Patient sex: M
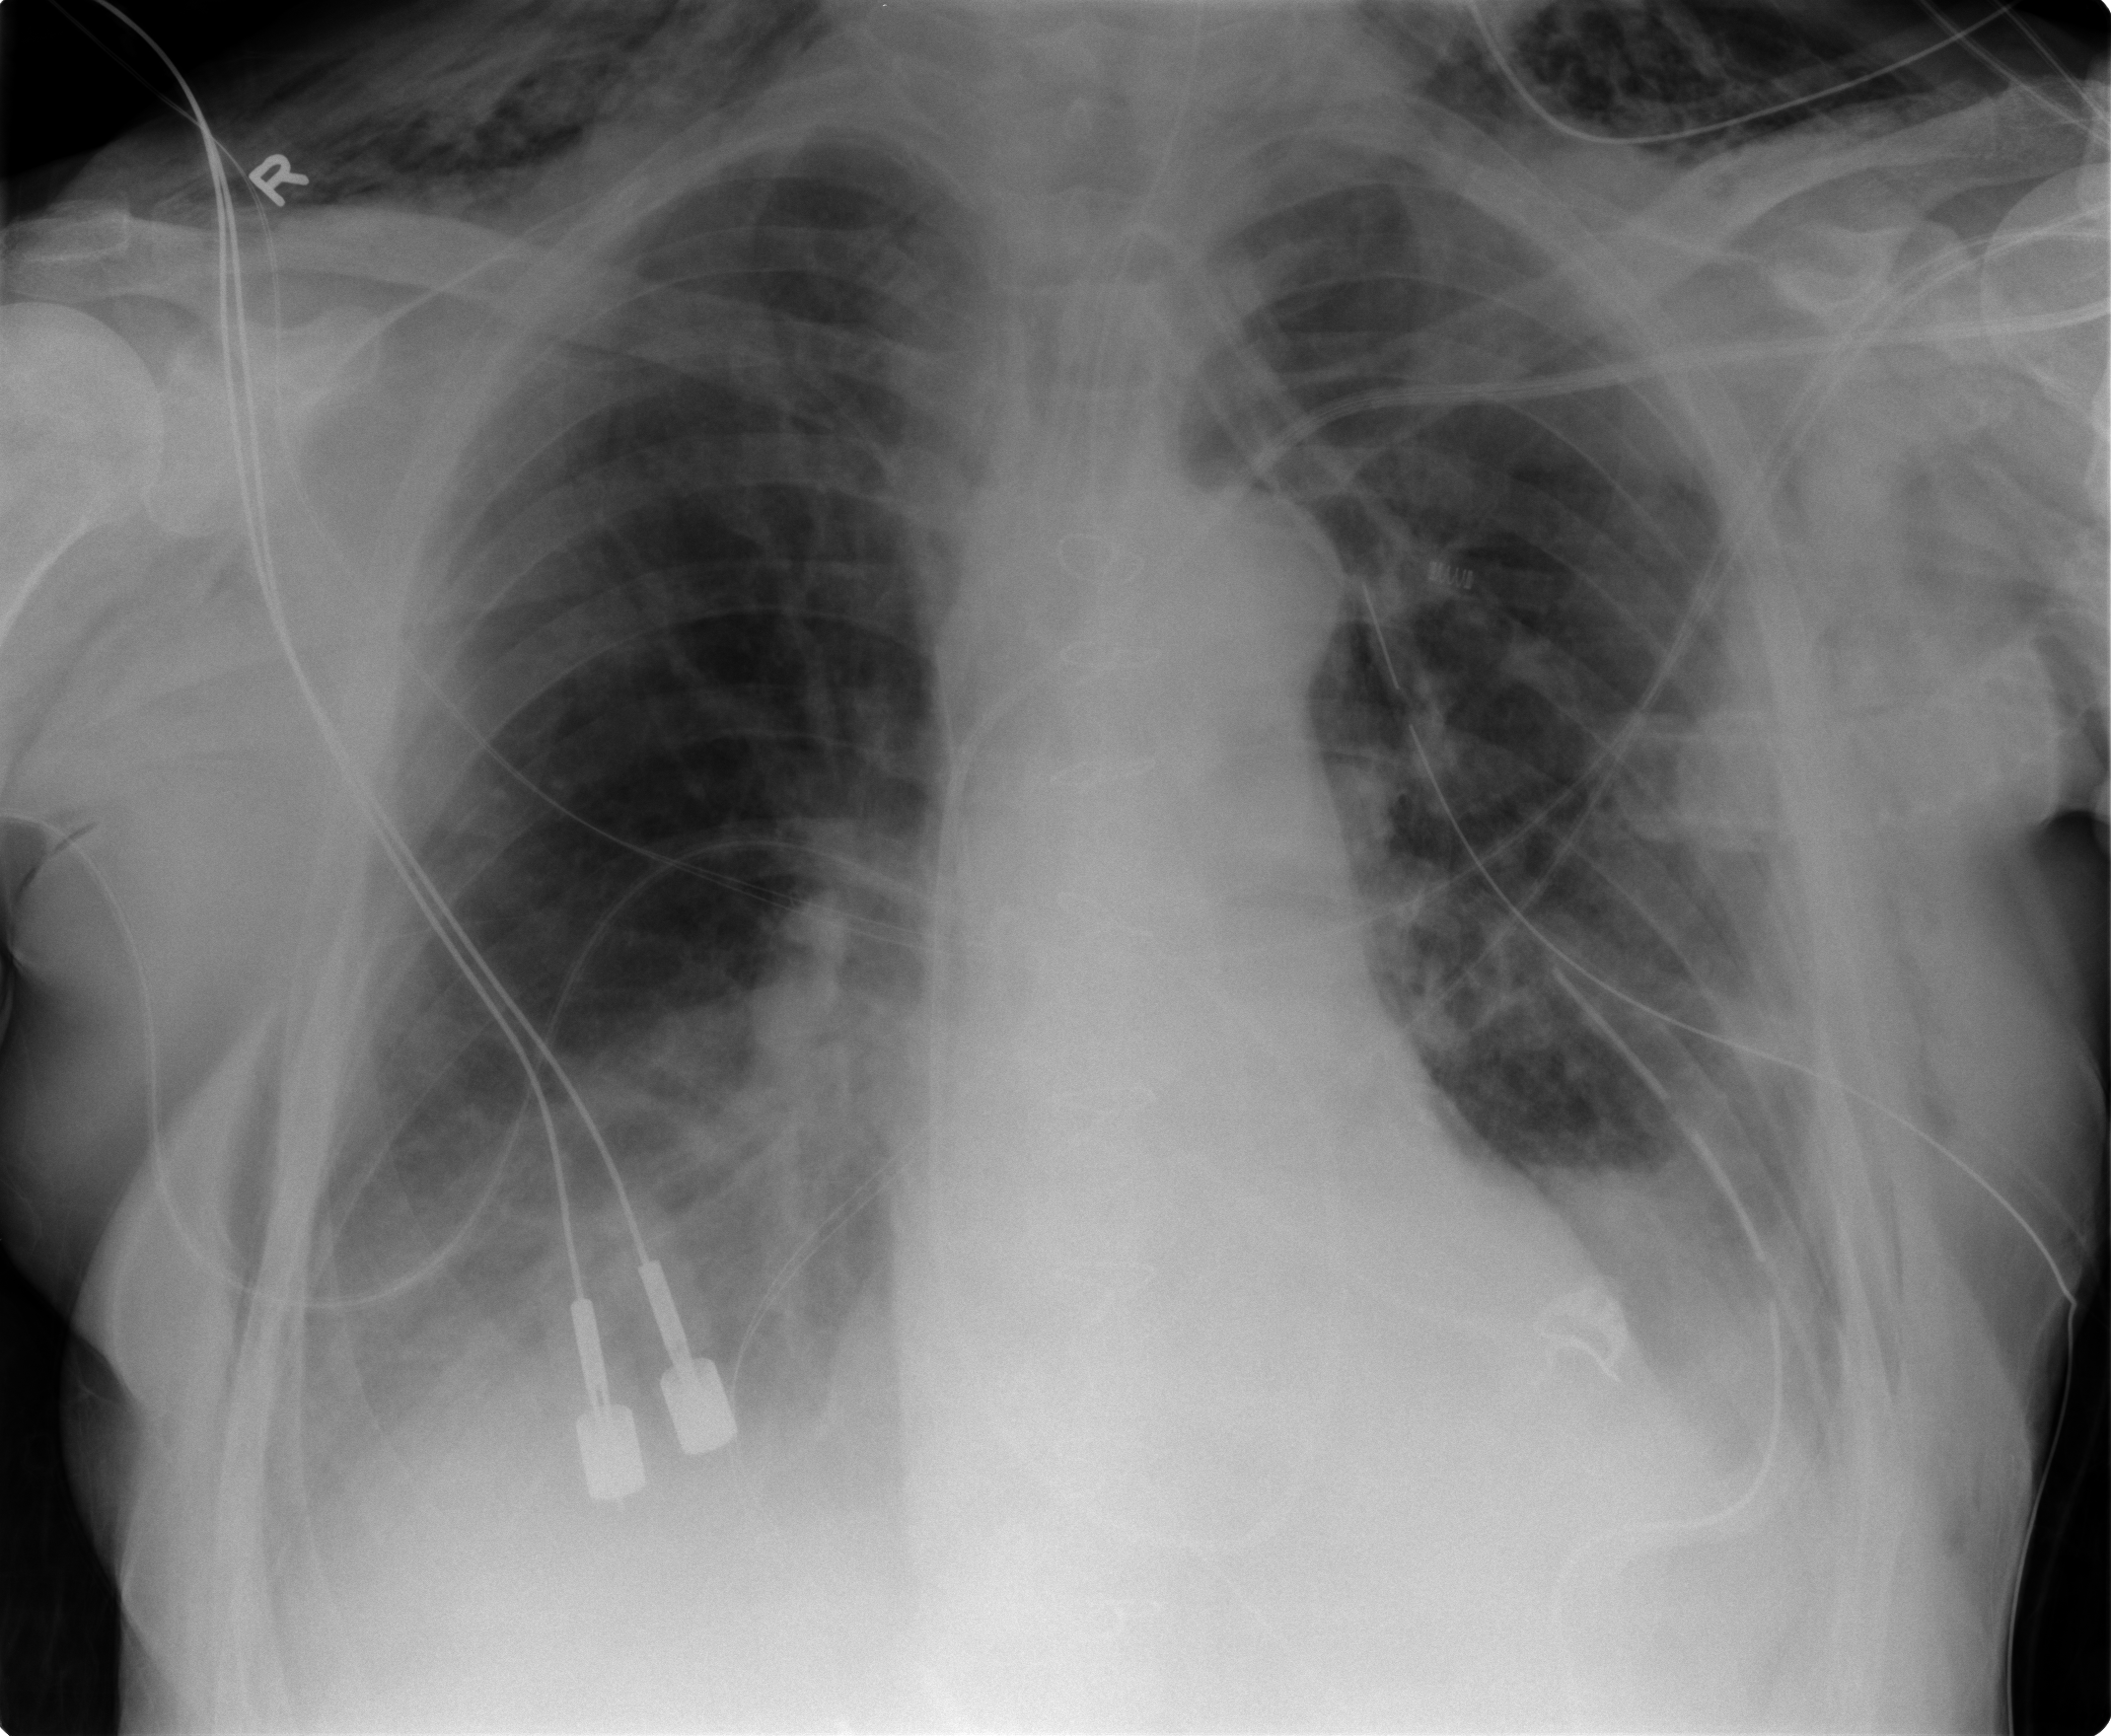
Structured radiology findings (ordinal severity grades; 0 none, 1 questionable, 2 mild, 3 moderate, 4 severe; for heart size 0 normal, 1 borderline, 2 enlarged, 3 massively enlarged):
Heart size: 0
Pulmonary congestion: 2
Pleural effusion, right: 2
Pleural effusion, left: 2
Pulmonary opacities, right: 1
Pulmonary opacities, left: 1
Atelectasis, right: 2
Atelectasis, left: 2